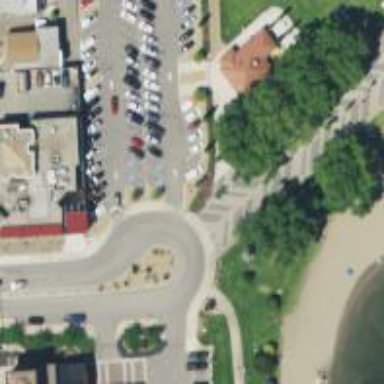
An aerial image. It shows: Pedestrian road.